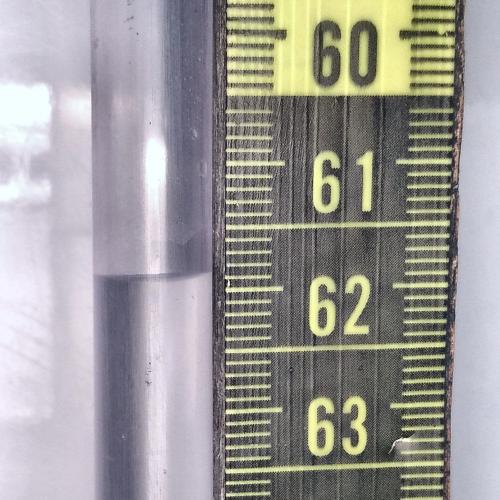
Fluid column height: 61.9 cm